Question: I'm setting up the View for an application, but I want to distribute the 12 list views evenly over the grid container. At the moment some of the boxes are spaced unevenly in comparison with others, also I'd like to do this without using margins.
I've managed to position the button correctly in the center using the row/column definitions, but not sure how I would leverage that to distribute the list boxes evenly.
Does anyone know how I can set that up using the grid and column settings rather than margins?
This is how I've set up the grid at present, within a grid:
'''
<Grid>
<Grid.RowDefinitions>
<RowDefinition Height="90*" />
<RowDefinition Height="10*" />
</Grid.RowDefinitions>
<Grid.ColumnDefinitions>
<ColumnDefinition />
<ColumnDefinition />
<ColumnDefinition />
</Grid.ColumnDefinitions>
<ListView x:Name="subjectOneBtn"
Grid.ColumnSpan="2"
Width="211"
Height="48"
Margin="10,42,0,0"
HorizontalAlignment="Left"
VerticalAlignment="Top" />
<ListView x:Name="subjectTwoBtn"
Grid.ColumnSpan="2"
Width="211"
Height="48"
Margin="10,94,0,0"
HorizontalAlignment="Left"
VerticalAlignment="Top" />
<ListView x:Name="subjectThreeBtn"
Grid.ColumnSpan="2"
Width="211"
Height="48"
Margin="10,171,0,0"
HorizontalAlignment="Left"
VerticalAlignment="Top" />
<ListView x:Name="subjectFourBtn"
Grid.ColumnSpan="2"
Width="211"
Height="48"
Margin="10,223,0,0"
HorizontalAlignment="Left"
VerticalAlignment="Top" />
<ListView x:Name="subjectFiveBtn"
Grid.ColumnSpan="2"
Width="211"
Height="48"
Margin="10,296,0,0"
HorizontalAlignment="Left"
VerticalAlignment="Top" />
<ListView x:Name="subjectSixBtn"
Grid.ColumnSpan="2"
Width="211"
Height="48"
Margin="10,372,0,0"
HorizontalAlignment="Left"
VerticalAlignment="Top" />
<ListView x:Name="gradeOneBtn"
Grid.Column="2"
Width="49"
Height="48"
Margin="9.333,42,0,0"
HorizontalAlignment="Left"
VerticalAlignment="Top" />
<ListView x:Name="gradeTwoBtn"
Grid.Column="2"
Width="49"
Height="48"
Margin="9.333,94,0,0"
HorizontalAlignment="Left"
VerticalAlignment="Top" />
<ListView x:Name="gradeThreeBtn"
Grid.Column="2"
Width="49"
Height="48"
Margin="9.333,171,0,0"
HorizontalAlignment="Left"
VerticalAlignment="Top" />
<ListView x:Name="gradeFourBtn"
Grid.Column="2"
Width="49"
Height="48"
Margin="9.333,223,0,0"
HorizontalAlignment="Left"
VerticalAlignment="Top" />
<ListView x:Name="gradeFiveBtn"
Grid.Column="2"
Width="49"
Height="48"
Margin="9.333,296,0,0"
HorizontalAlignment="Left"
VerticalAlignment="Top" />
<ListView x:Name="gradeSixBtn"
Grid.Column="2"
Width="49"
Height="48"
Margin="9.333,372,0,0"
HorizontalAlignment="Left"
VerticalAlignment="Top" />
<Button x:Name="calculateBtn"
Grid.Row="1"
Grid.Column="1"
VerticalAlignment="Center"
Content="Calculate" />
</Grid>
'''

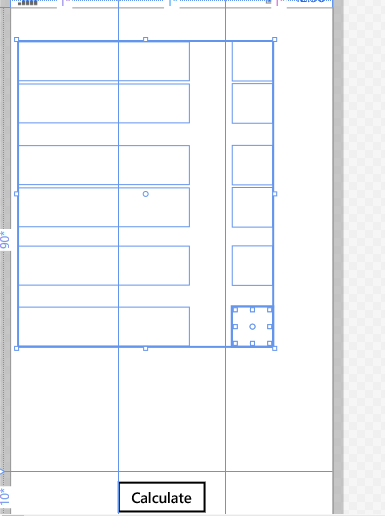
Answer: You could use two StackPanels, the inner one with 'Orientation="Horizontal"'. You just need to know how many elements are within a row.
'''
<StackPanel>
<StackPanel Orientation="Horizontal">
<ListView.../>
<ListView.../>
<ListView.../>
<ListView.../>
</StackPanel>
<StackPanel Orientation="Horizontal">
<ListView.../>
<ListView.../>
<ListView.../>
<ListView.../>
</StackPanel>
...
</StackPanel>
'''